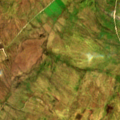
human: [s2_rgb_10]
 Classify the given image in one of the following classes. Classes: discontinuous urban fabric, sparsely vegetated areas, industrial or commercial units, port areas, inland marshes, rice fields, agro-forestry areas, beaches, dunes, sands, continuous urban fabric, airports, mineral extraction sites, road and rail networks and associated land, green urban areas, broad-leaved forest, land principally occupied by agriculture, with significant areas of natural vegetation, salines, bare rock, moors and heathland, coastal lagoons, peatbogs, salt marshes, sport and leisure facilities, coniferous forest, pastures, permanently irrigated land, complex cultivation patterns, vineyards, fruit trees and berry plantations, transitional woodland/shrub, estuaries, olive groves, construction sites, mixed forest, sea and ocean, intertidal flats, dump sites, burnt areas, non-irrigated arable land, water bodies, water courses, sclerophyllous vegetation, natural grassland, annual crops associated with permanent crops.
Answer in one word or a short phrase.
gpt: peatbogs